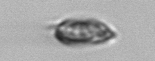
Label: Prorocentrum_triestinum